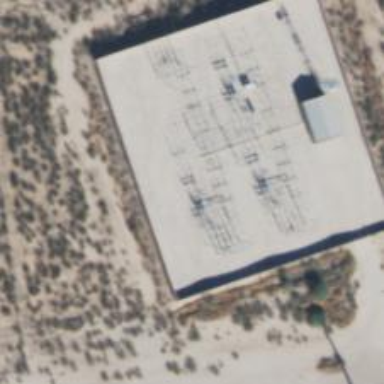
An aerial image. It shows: Switch used for power control.